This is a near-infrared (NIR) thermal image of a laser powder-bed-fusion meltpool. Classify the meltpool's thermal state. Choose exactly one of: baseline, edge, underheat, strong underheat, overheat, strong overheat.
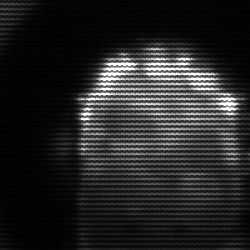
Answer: baseline